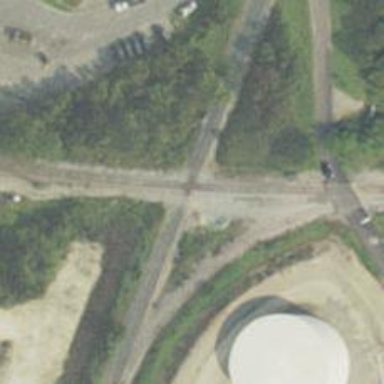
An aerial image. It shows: Junction on the railway.